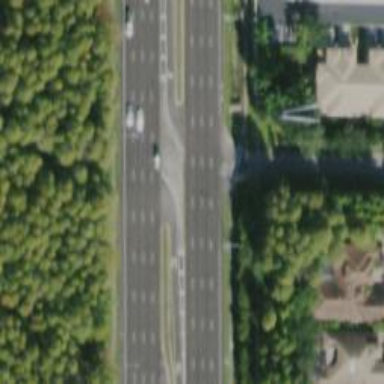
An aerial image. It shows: Trunk link highway.